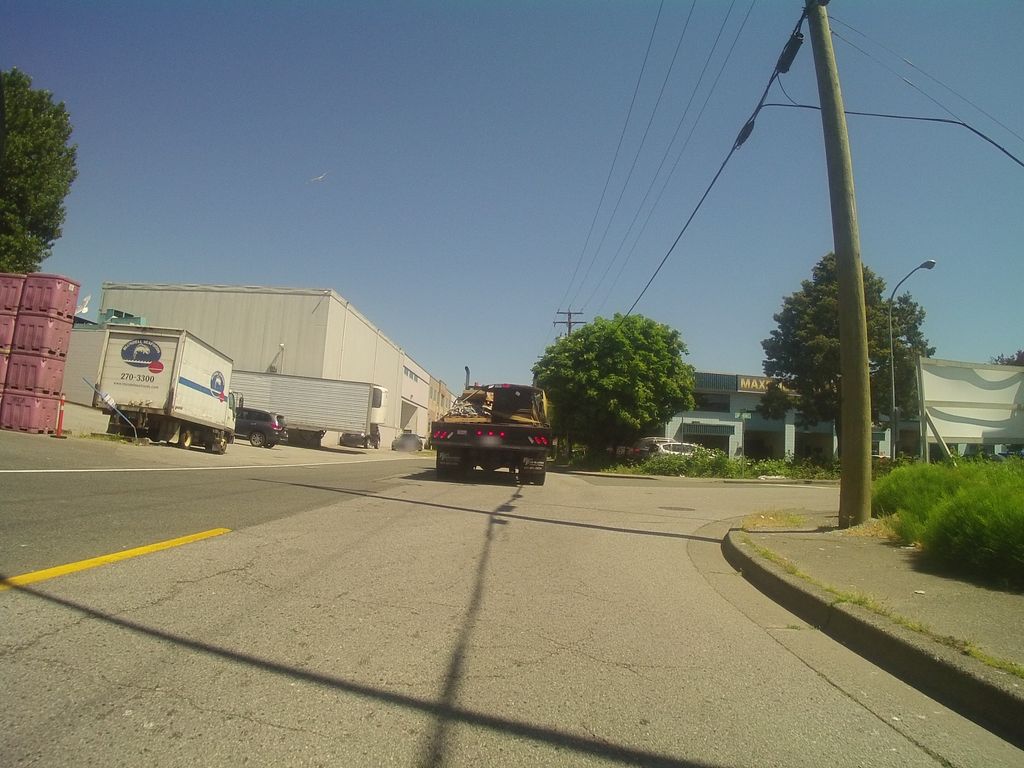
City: vancouver